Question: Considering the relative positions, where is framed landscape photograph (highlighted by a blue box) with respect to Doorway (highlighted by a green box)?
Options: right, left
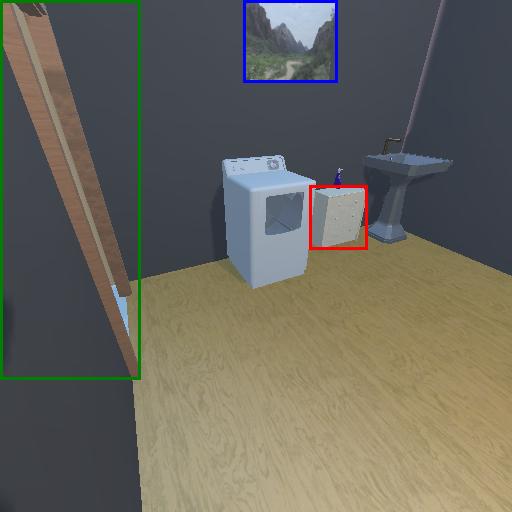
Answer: right